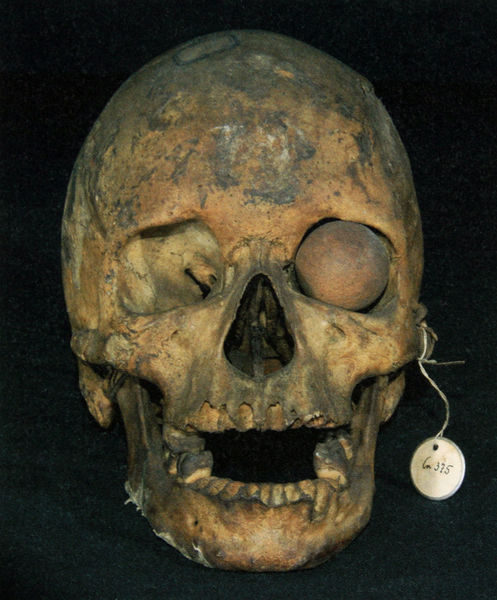
Titel: Schädel eines jungen Mannes aus Ecuador. In der linken Augenhöhle befindet sich eine kugelige Frucht, Cr 375
Standort: Mannheim
Institution: Reiß-Engelhorn Museen
Schlagwörter: kopf, ocker, braun, nase, stirn, ball, beige, schädel, kinn, wangen, kordel, foto, fotografie, photographie, loch, augenhöhlen, höhlen, kugel, nasenloch, photo, skelett, totenkopf, zähne, wangenknochen, zahl, ziffer, farbfoto, aufnahme, nummer, augapfel, mundöffnung, marke, loch im kopf